Interaction volume radius: 5 \u00c5
Interaction volume height: 20 \u00c5
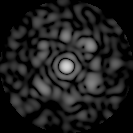
Disorder parameter: 0.6831